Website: apple
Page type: account-dashboard
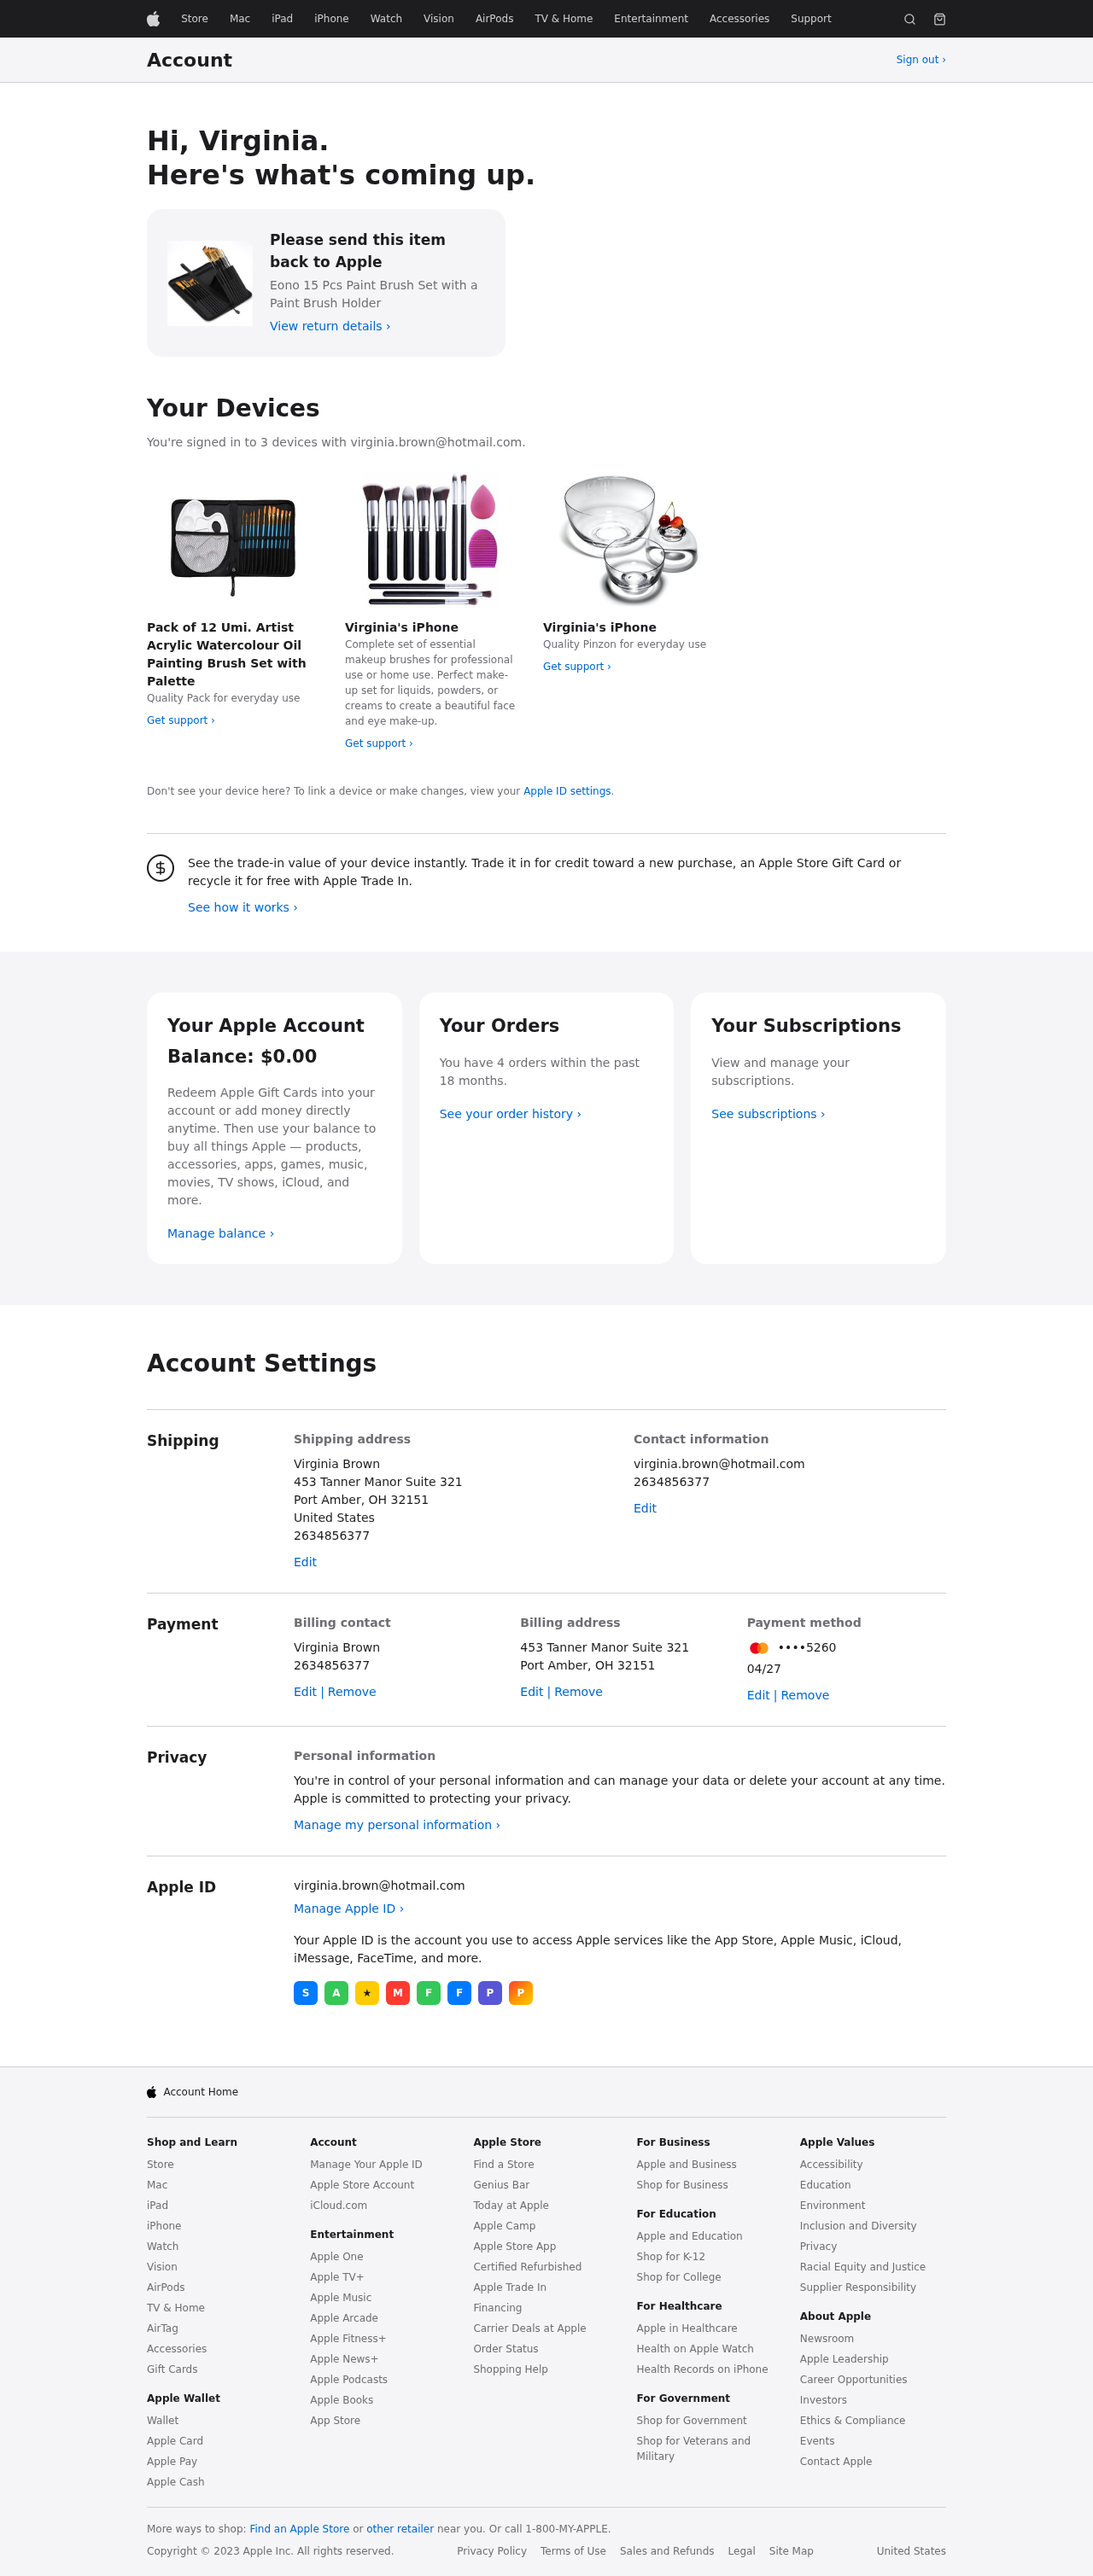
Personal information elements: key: PII_CITY_STATE_ZIP
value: Port Amber, OH 32151
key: PII_EMAIL
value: virginia.brown@hotmail.com
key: PII_FIRSTNAME
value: Virginia
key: PII_FULLNAME
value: Virginia Brown
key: PII_PHONE
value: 2634856377
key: PII_STREET
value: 453 Tanner Manor Suite 321
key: PII_LOGIN_USERNAME
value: virginia.brown
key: PII_EMAIL2
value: virginia.brown@hotmail.com
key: PII_EMAIL3
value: virginia.brown@hotmail.com
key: PII_LOGIN_USERNAME2
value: virginia.brown
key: PII_LOGIN_USERNAME3
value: virginia.brown
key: PII_PHONE_LINE
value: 6377
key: PII_PHONE_SUFFIX
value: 6377
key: PII_PHONE2
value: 2634856377
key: PII_PHONE3
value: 2634856377
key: PII_PHONE_NUMERIC
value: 2634856377
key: PII_PHONE_LINE_NUMERIC
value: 6377
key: PII_PHONE_SUFFIX_NUMERIC
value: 6377
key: PII_PHONE2_NUMERIC
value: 2634856377
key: PII_PHONE3_NUMERIC
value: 2634856377
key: PII_PHONE_DIGITS
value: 2634856377
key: PII_PHONE_LAST4
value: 6377
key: PII_LASTNAME
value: Brown
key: PII_STATE2
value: Virginia
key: PII_FULLNAME2
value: Virginia Brown
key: PII_FULLNAME3
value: Virginia Brown
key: PII_FIRSTNAME2
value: Virginia
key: PII_FIRSTNAME3
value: Virginia
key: PII_LASTNAME2
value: Brown
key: PII_LASTNAME3
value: Brown
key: PII_FIRSTNAME_DERIVED
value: Virginia
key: PII_LASTNAME_DERIVED
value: Brown
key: PII_FULLNAME_DERIVED
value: Virginia Brown
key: PII_NAME_FULL_DERIVED
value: Virginia Brown
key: PII_CITY
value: Port Amber
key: PII_STATE_ABBR
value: OH
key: PII_POSTCODE
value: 32151
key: PII_POSTCODE_FULL
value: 32151
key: PII_CITY_STATE
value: Port Amber, OH
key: PII_POSTCODE_NUMERIC
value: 32151
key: PII_CARD_LAST4
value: ••••5260
Product elements: key: PRODUCT1_NAME
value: Eono 15 Pcs Paint Brush Set with a Paint Brush Holder
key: PRODUCT2_DESC
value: Quality Pack for everyday use
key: PRODUCT2_NAME
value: Pack of 12 Umi. Artist Acrylic Watercolour Oil Painting Brush Set with Palette
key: PRODUCT3_DESC
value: Complete set of essential makeup brushes for professional use or home use. Perfect make-up set for liquids, powders, or creams to create a beautiful face and eye make-up.
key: PRODUCT4_DESC
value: Quality Pinzon for everyday use
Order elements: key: ORDER_COUNT
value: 4
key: ORDER_HISTORY_MONTHS
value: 18
Other elements: key: NUM_DEVICES
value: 3
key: ACCOUNT_BALANCE
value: $0.00